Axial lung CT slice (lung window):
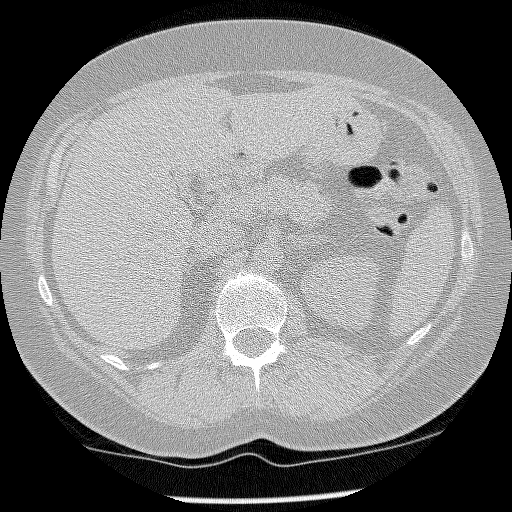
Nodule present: no